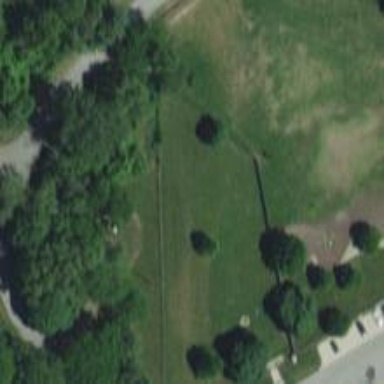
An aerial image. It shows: Dog park for leisure land.